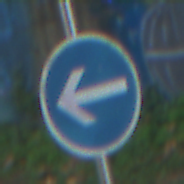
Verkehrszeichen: VorgeschriebeneFahrtrichtungHierLinks
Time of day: Midday
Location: Outdoor (Urban)
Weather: Clear
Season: NotSpecified
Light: Natural